Question:
In log
'''
02-19 14:41:29.151 10336-10336/com.example.app E/BONUSPACK: OSRMRoadManager::getRoad: request failed.
02-19 14:41:29.151 10336-10336/com.example.app I/System.out: 2
'''
and I have 'route.gpx' file but i don't know how to use it
'''
GeoPoint startPoint = new GeoPoint(48.13, -1.63);
mapView = (MapView) findViewById(R.id.mapview);
mapCTRL = (MapController) mapView.getController();
mapCTRL.setZoom(13);
mapView.setBuiltInZoomControls(true);
mapCTRL.setCenter((new GeoPoint(startPoint)));
RoadManager roadManager = new OSRMRoadManager();
ArrayList<GeoPoint> waypoints = new ArrayList<GeoPoint>();
waypoints.add(startPoint);
//waypoints.add(new GeoPoint(16.236505, 103.264646)); //end point baandindam
waypoints.add(new GeoPoint(48.4, -1.9)); //end point
Road road = roadManager.getRoad(waypoints);
System.out.println(road.mStatus);
Polyline roadOverlay = RoadManager.buildRoadOverlay(road, this);
mapView.getOverlays().add(roadOverlay);
mapView.invalidate();
setContentView(mapView);
mapView.invalidate();
'''
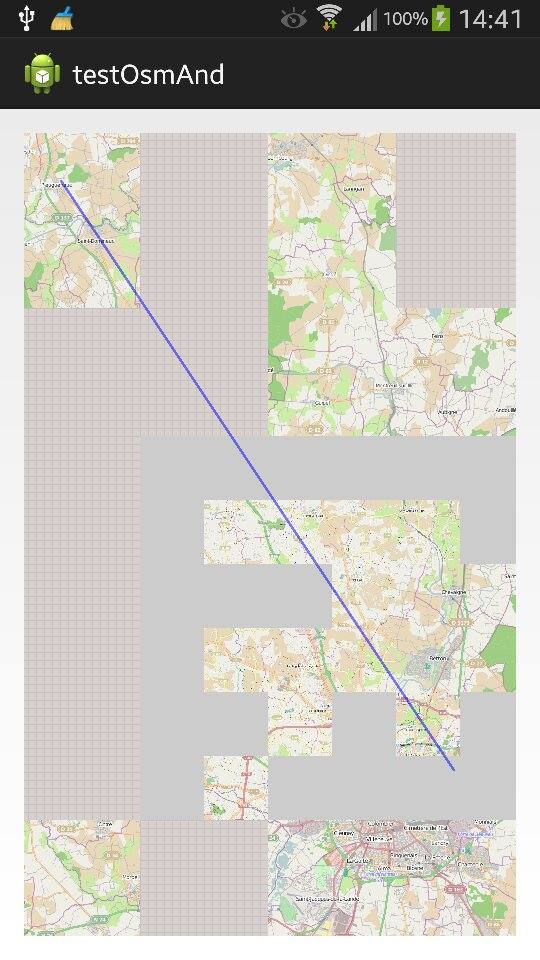
Answer: Assuming you plan to use an online routing service, this question should be linked to this one:
<URL>
Assuming you want to have an offline routing system, then using OSRMRoadManager (which uses OSRM online service) is irrelevant. You could have a look at offline routing software, like GraphHopper.